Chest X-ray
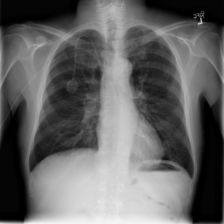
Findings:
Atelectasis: negative
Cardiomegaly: negative
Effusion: negative
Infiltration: negative
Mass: negative
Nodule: negative
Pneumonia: negative
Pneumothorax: negative
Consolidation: negative
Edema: negative
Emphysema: negative
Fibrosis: negative
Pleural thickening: negative
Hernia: negative